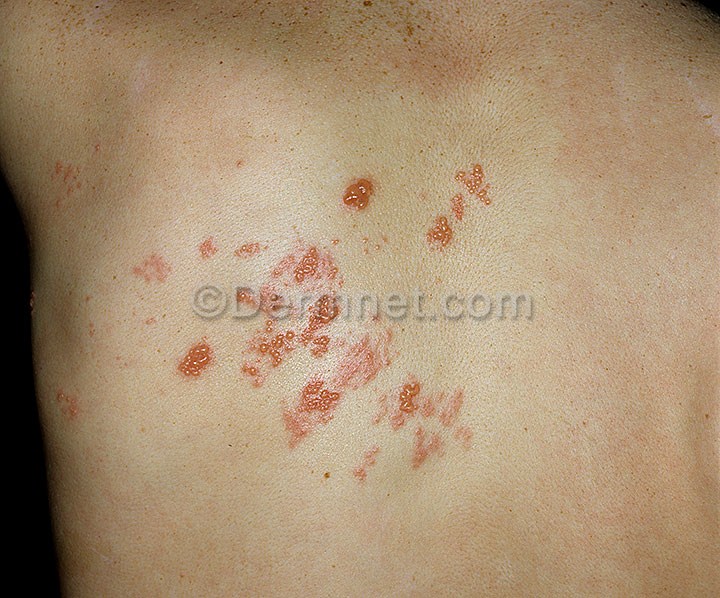
Disease: Warts Molluscum and other Viral Infections